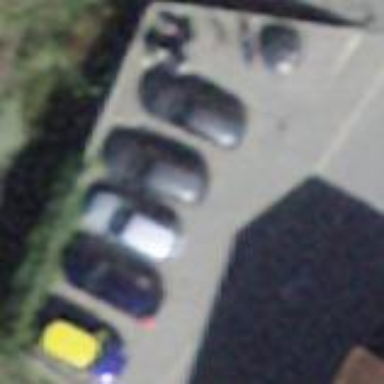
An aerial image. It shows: Parking available on the street side.